Aerial crown-view tile of a tropical tree (Barro Colorado Island, Panama), acquired 20240611:
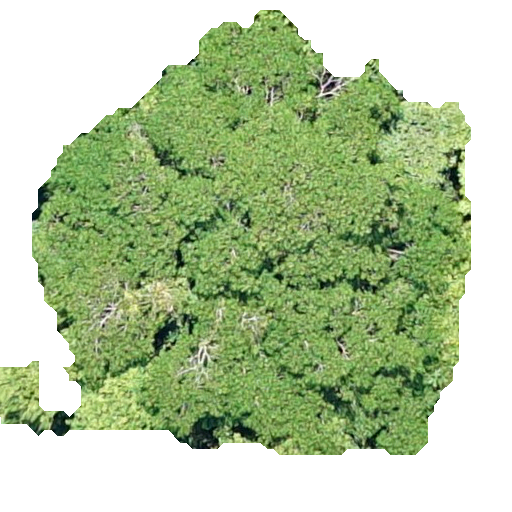
Species: Hura crepitans
GBIF accepted scientific name: Hura crepitans
Crown area: 236.009 m²